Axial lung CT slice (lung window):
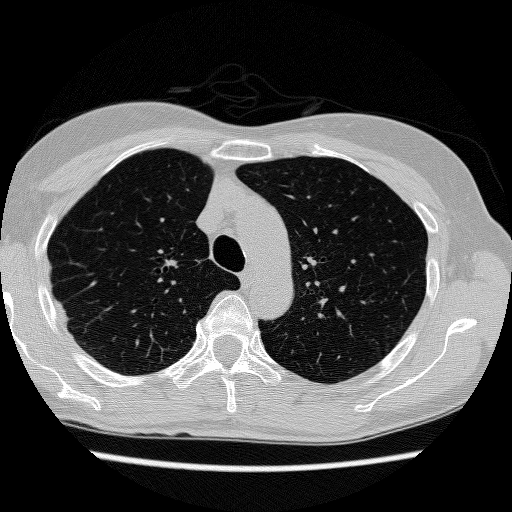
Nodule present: no